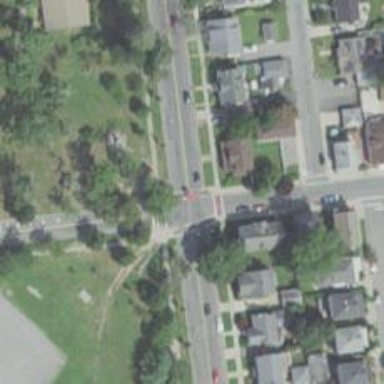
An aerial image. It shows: Marked crossing on the road.